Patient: sex F, age 89
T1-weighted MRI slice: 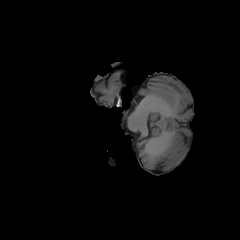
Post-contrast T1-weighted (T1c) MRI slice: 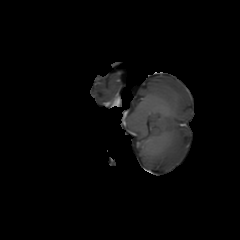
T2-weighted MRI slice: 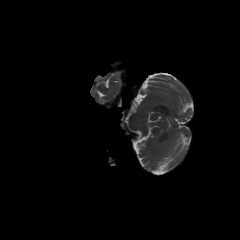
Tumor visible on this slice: no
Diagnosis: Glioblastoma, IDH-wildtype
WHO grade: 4